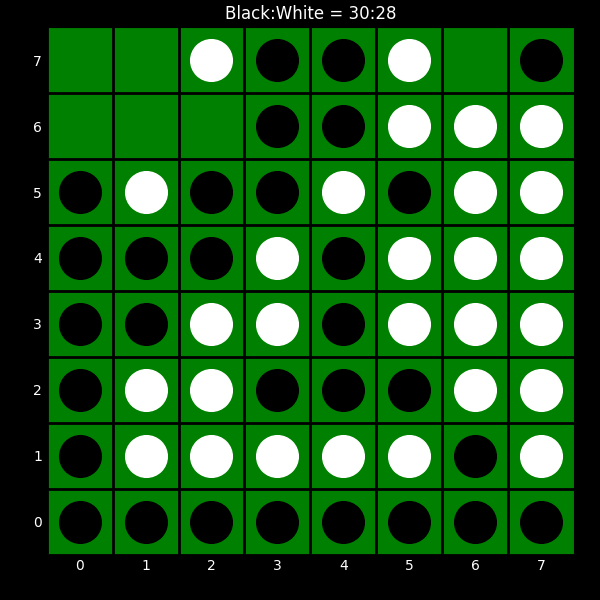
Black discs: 30
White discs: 28